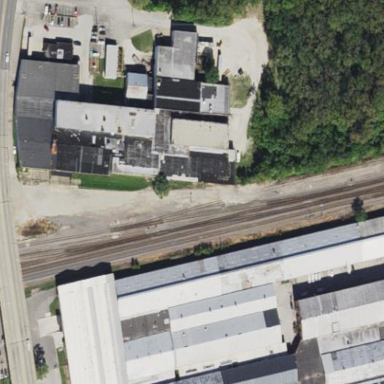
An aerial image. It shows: Industrial building.